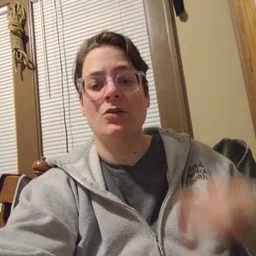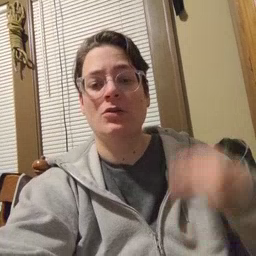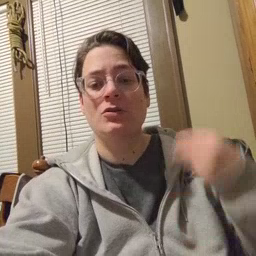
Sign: store